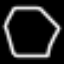
Label: octagon